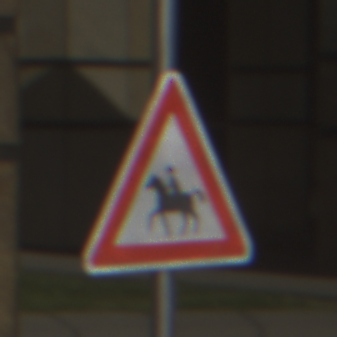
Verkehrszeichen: ReiterRechts
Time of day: MorningAfternoon
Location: Outdoor (Urban)
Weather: PartlyCloudy
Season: NotSpecified
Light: Natural